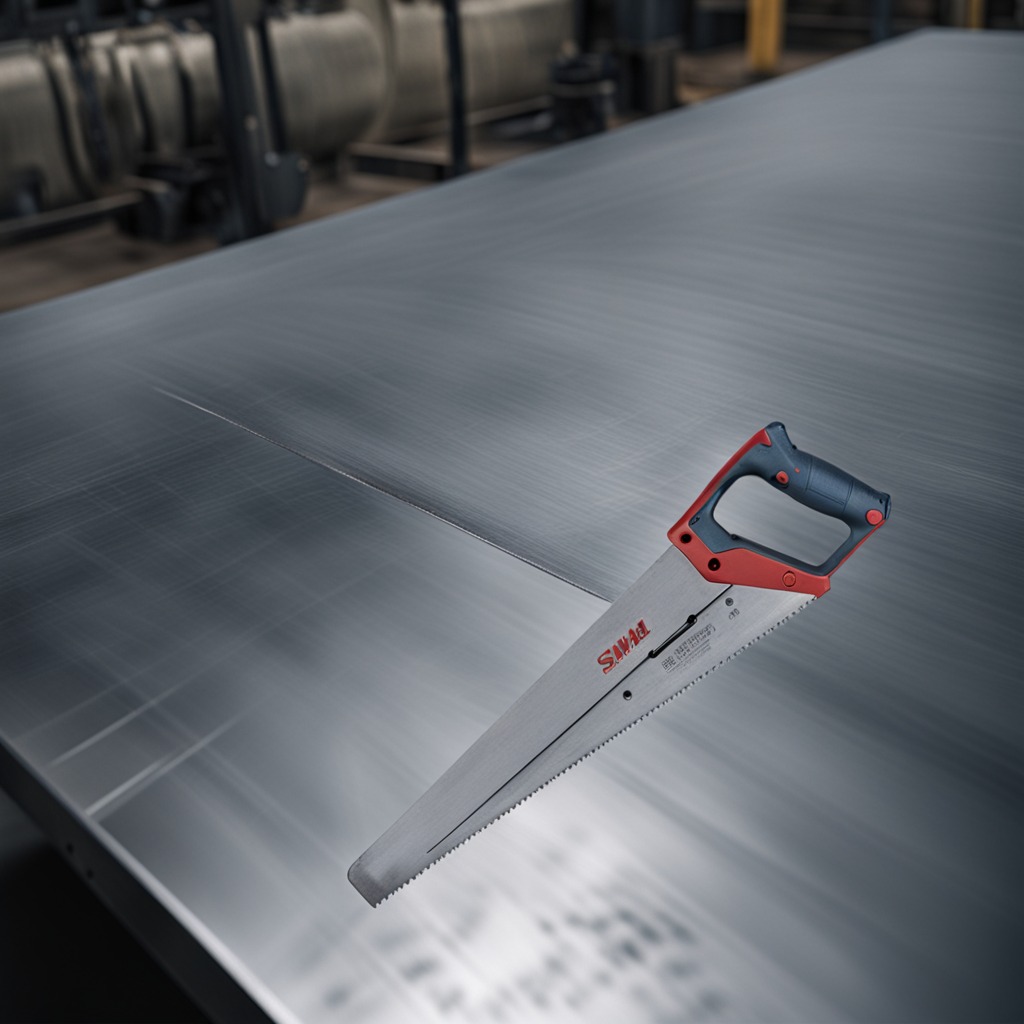
A metal saw is lying on a cold steel table in a mining workshop.